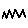
Label: zigzag